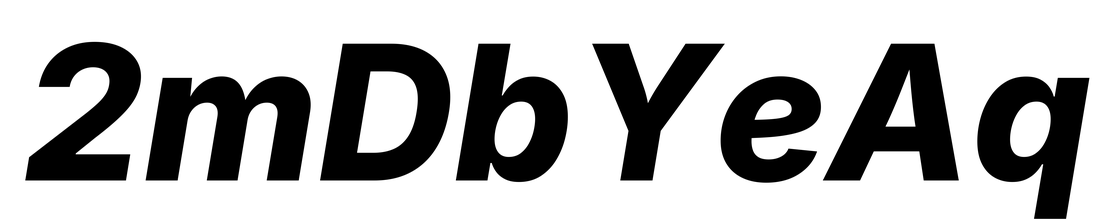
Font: Inter-Italic_ExtraBold_Italic